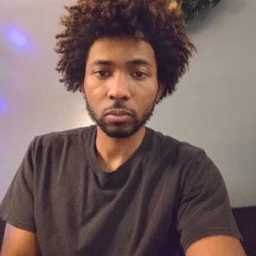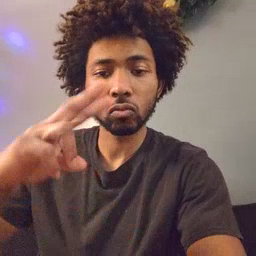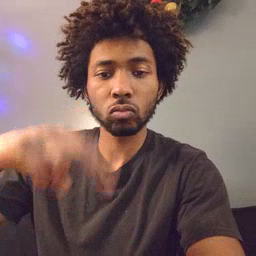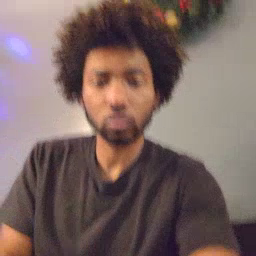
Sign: read